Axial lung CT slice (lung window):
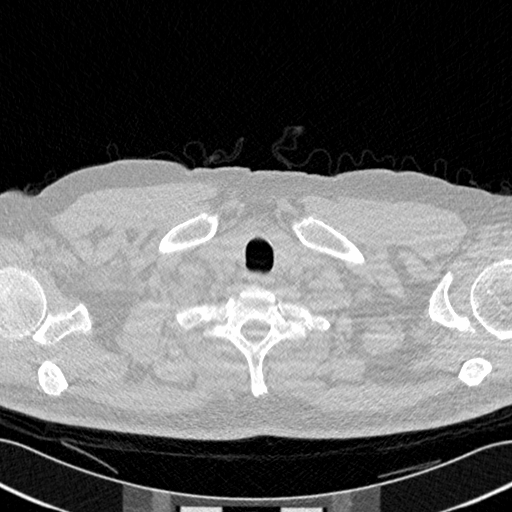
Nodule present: no